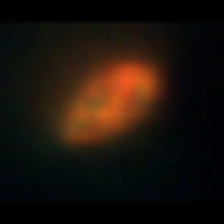
Taxon: Unknown_phyto
Group: Unknown